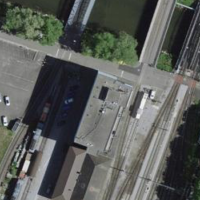
EUNIS habitat code: 57
Species observed at this site:
Ipomoea purpurea
Echium vulgare
Humulus lupulus